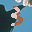
Label: 3